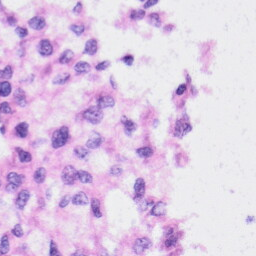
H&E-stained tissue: Liver